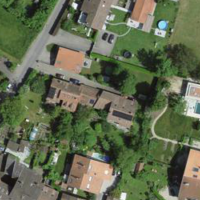
EUNIS habitat code: 55
Species observed at this site:
Cotinus coggygria
Salvia pratensis